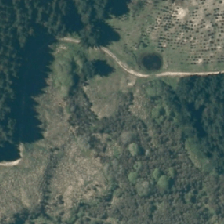
Land cover: low_producing_grassland